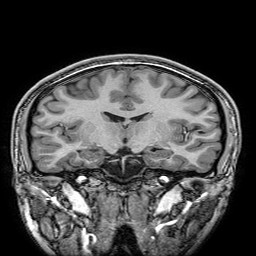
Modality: T1w
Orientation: sagittal
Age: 21
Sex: female
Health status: healthy